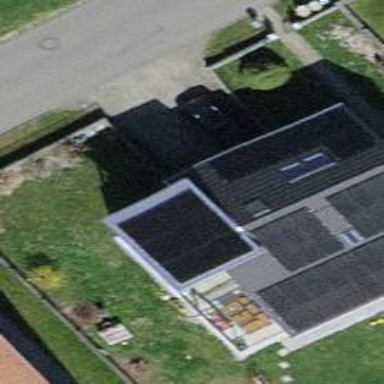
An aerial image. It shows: Solar photovoltaic panel generator.